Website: bh-photo
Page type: address-validator
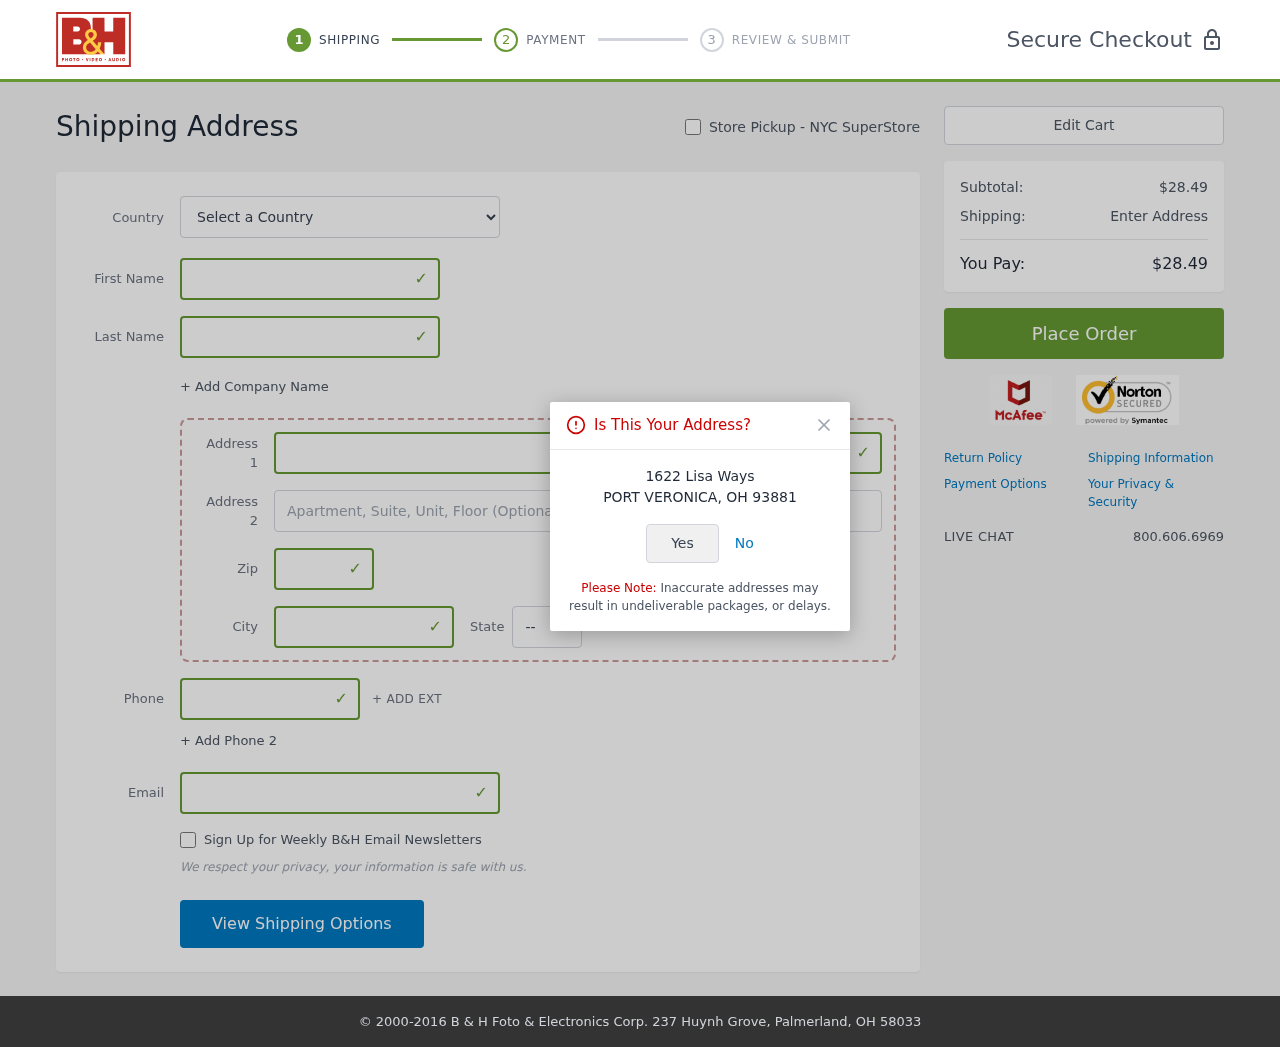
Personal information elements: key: PII_CITY
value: Port Veronica
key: PII_COUNTRY
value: United States
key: PII_EMAIL
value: mpeterson@gmail.com
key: PII_FIRSTNAME
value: Melissa
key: PII_LASTNAME
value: Peterson
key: PII_PHONE
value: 8286603207
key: PII_POSTCODE
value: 93881
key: PII_STATE_ABBR
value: OH
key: PII_STREET
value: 1622 Lisa Ways
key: PII_STREET2
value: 3525 Chung Shoal Apt. 224
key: PII_CITY_CONFIRM
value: PORT VERONICA
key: PII_POSTCODE_FULL
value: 93881
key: PII_POSTCODE_NUMERIC
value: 93881
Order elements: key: ORDER_SUBTOTAL
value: $28.49
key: ORDER_TOTAL
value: $28.49